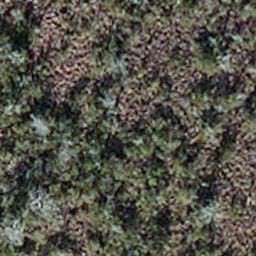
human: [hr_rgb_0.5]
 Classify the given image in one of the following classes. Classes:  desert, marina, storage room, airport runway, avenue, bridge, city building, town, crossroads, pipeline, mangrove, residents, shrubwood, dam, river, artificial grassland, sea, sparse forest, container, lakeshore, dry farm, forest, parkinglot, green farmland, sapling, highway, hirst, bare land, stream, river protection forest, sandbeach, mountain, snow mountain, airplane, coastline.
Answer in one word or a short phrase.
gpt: sapling